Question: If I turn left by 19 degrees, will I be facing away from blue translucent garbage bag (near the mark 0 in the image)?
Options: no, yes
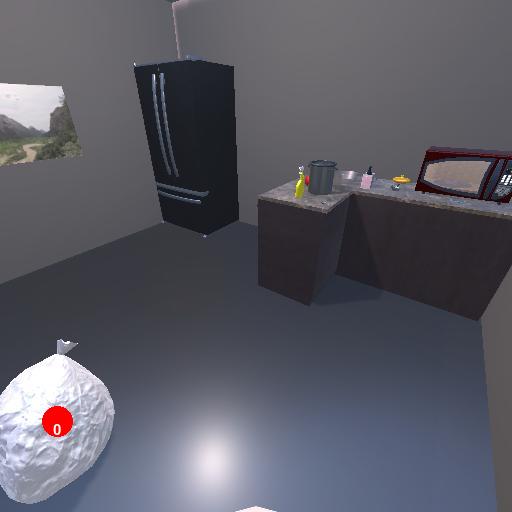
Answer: no